Question: I just noticed that if you have this in MMA (8.0.1 / win7-64):

and you copy it to SO (just ctrl-c ctrl-v), you get this:
'''
(maxY - minY)/stepy/(maxX - minX)/stepx
'''
which is . It should be this:
'''
((maxY - minY)/stepy)/((maxX - minX)/stepx)
'''
or this (the 'InputForm' of the above):
'''
((maxY - minY)*stepx)/((maxX - minX)*stepy)
'''
It's not caused by StackOverflow's internals as the same happens with a copy to NotePad.
Are there more issues like this (especially when working with SO, but also in general) that we should be aware of?
What causes this, can it be fixed on our side, and if not, what is the best work-around?
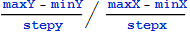
Answer: Copying Mathematica code to the Usenet Mathematica group sometimes scatters all kinds of weird characters throughout your code (you never knew when it would happen to you). The workaround would be either:
1. Cell > Convert To > InputForm and then do a copy
2. Edit > Copy As > Plain Text or Input Text
The latter doesn't work in this case. It's still a mathematically incorrect conversion that you'll get. The former does seem to work.
If you ever encounter strange characters in posts in the Mathematica newsgroup (e.g., as in <URL>.
'''
translateQuotedPrintable[str_String] :=
StringReplace[str, {"=" ~~ c1:HexadecimalCharacter~~c2:HexadecimalCharacter :>
FromCharacterCode[FromDigits[c1 <> c2, 16], "Math1"],"=" ~~ EndOfLine -> ""}]
'''
Just paste the whole posting between quotes in 'translateQuotedPrintable[" ... "]' and the post will be cleaned up.
For the curious: the encoding that you may see in these usenet postings is called <URL>. It is used to convert character encodings that differ from the standard 7-bit ASCII set to ASCII. Many common MMA symbols, like the Rule symbol, are encoded this way if not previously converted to ASCII by 'InputForm' cs. To decode a code one needs to know the original character set because QP only yields the hexadecimal position in the character set. In MMA's case this will most commonly be Math1.